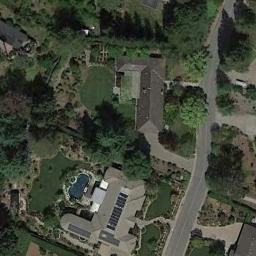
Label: sparse_residential